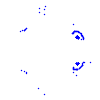
Particle: pion